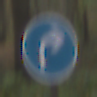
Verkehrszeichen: VorgeschriebeneFahrtrichtungRechts
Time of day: MorningAfternoon
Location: Outdoor (Nature)
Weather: Overcast
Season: Autumn
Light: Natural